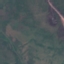
Land use / land cover: HerbaceousVegetation